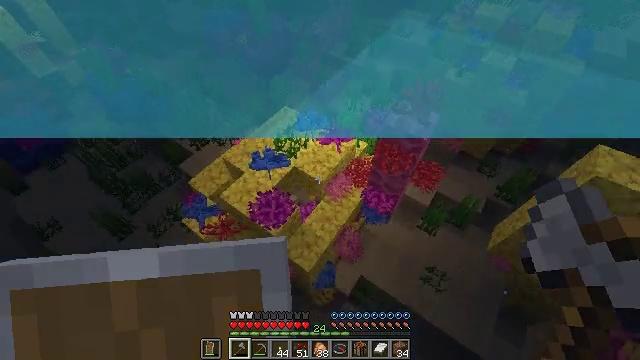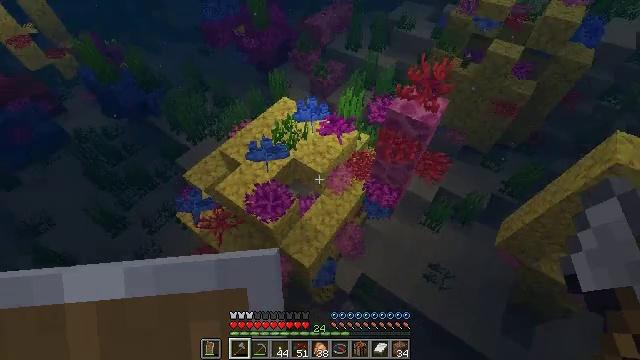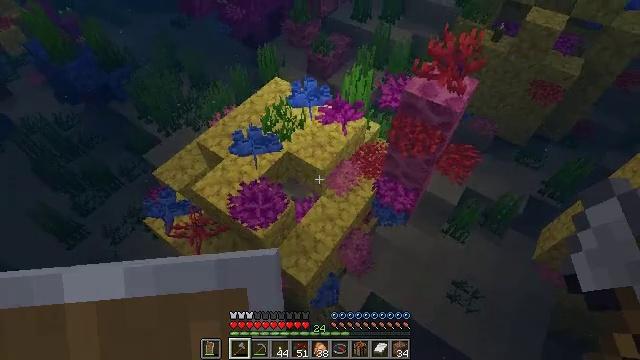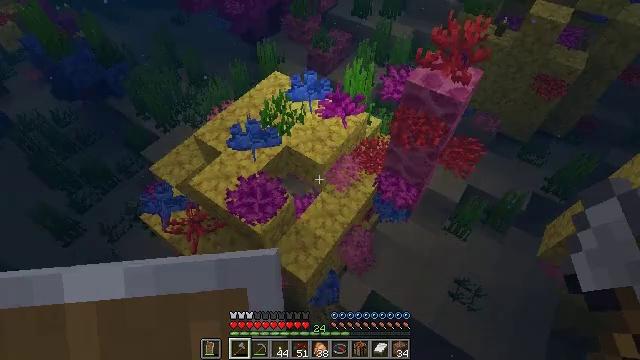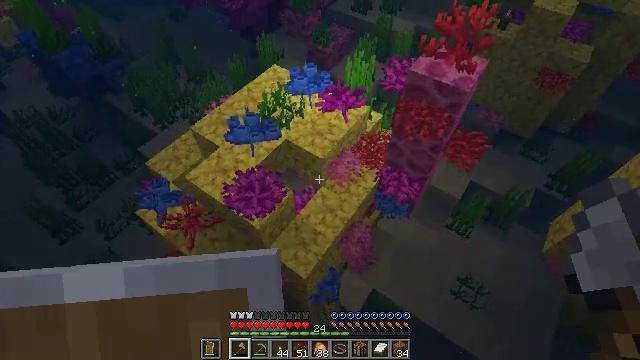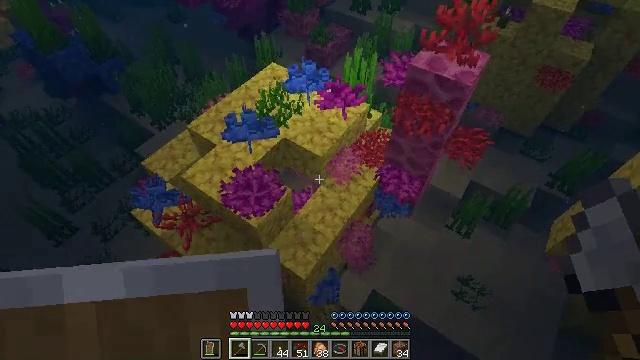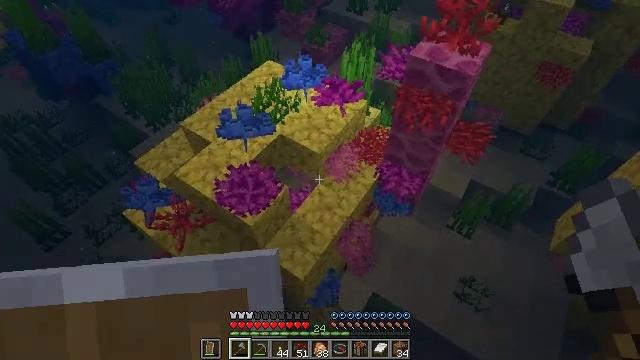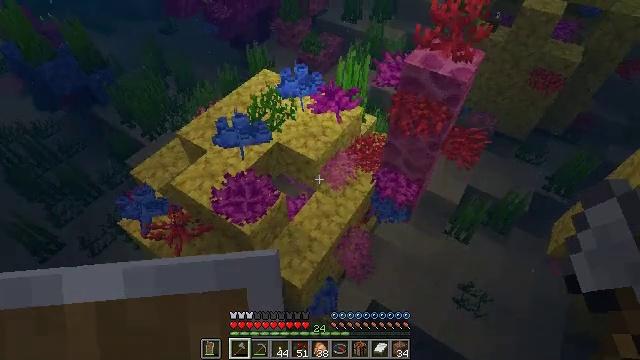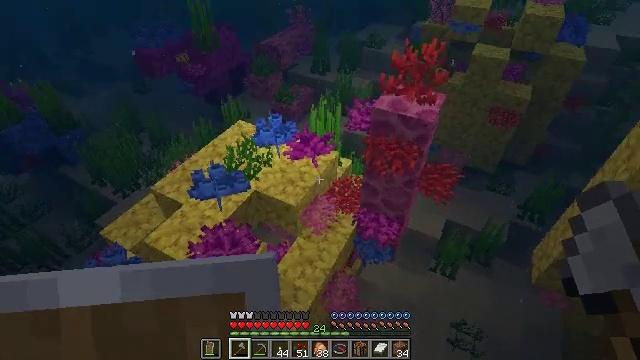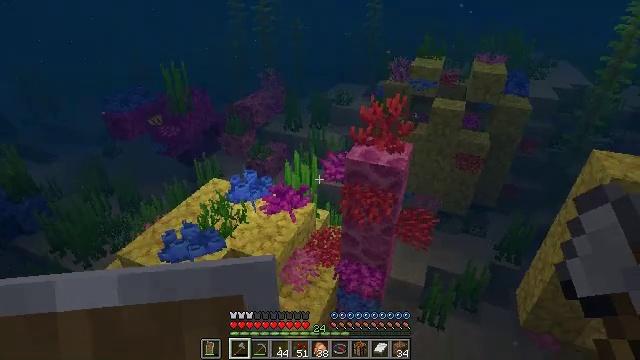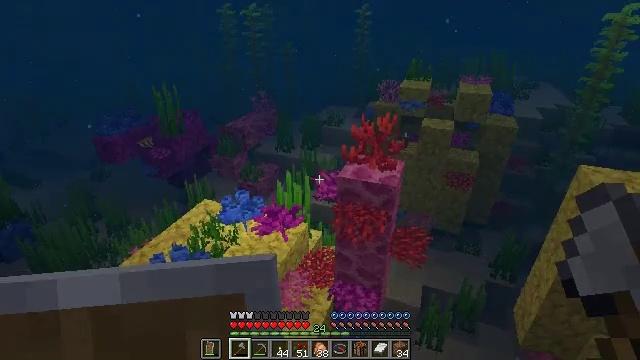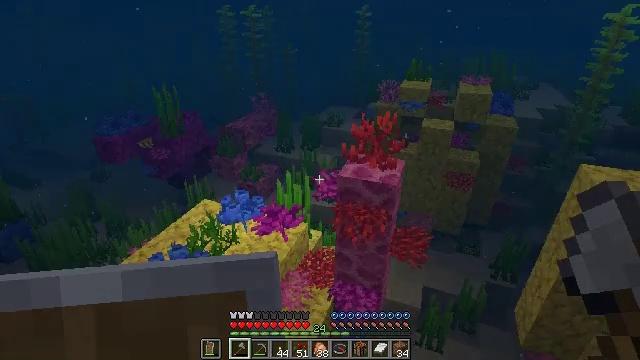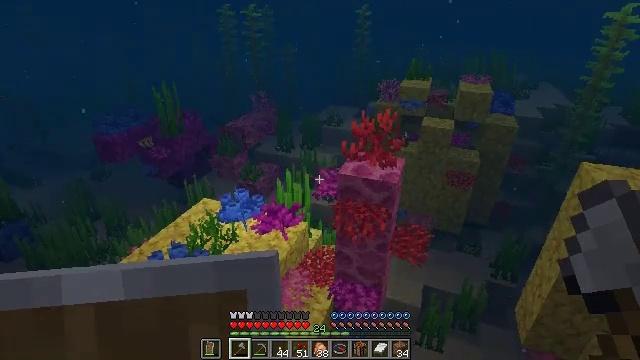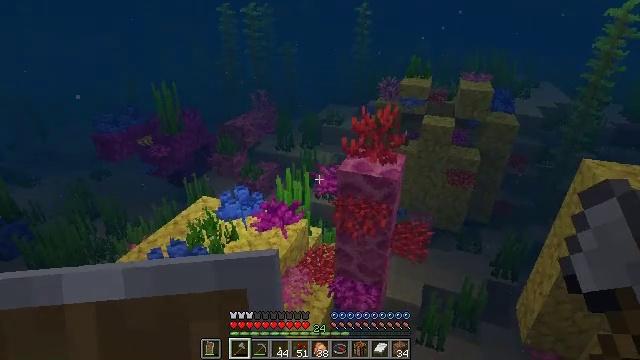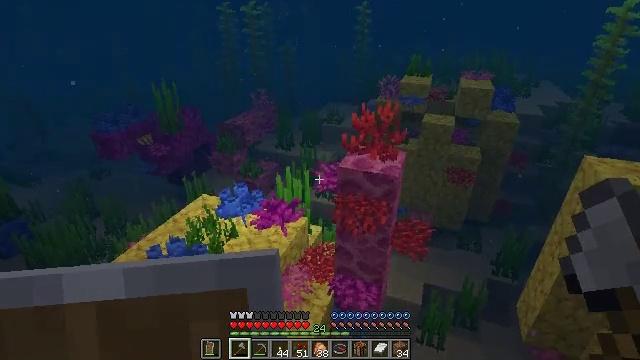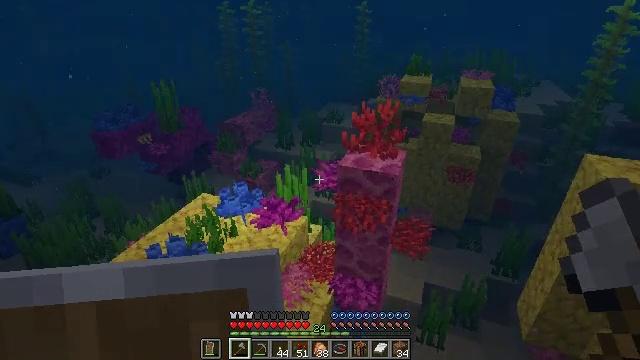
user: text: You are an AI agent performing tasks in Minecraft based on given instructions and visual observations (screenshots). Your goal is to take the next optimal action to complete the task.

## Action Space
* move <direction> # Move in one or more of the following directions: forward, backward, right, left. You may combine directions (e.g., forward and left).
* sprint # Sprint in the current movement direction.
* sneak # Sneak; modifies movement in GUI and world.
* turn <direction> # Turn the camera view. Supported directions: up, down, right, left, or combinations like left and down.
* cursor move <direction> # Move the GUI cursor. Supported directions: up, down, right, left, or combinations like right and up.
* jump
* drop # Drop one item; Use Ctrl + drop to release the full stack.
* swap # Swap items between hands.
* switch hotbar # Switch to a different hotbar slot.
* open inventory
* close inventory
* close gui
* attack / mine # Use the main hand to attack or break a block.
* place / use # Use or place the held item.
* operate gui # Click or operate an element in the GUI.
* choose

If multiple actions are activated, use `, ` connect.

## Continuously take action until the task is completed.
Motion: motion action
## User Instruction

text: Break the sea pickle cluster.
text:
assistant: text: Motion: sneak
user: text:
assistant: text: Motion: sneak
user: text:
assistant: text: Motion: sneak
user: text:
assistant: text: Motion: sneak
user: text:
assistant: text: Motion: sneak
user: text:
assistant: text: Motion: no_op
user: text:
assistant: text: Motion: turn up
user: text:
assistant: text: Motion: turn right and up
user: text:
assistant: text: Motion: turn right and up
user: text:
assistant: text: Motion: turn right and up
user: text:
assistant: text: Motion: no_op
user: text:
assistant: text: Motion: no_op
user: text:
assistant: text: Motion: no_op
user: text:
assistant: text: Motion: no_op
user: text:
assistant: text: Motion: no_op
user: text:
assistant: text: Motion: move forward
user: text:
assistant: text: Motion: move forward, turn left and down
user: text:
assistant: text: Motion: move forward, turn left and down
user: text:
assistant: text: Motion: move forward, turn left and down
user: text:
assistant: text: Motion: move forward, turn left and down
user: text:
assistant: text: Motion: move forward
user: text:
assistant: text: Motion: move forward
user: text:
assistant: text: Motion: move forward
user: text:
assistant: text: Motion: move forward
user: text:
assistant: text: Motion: move forward
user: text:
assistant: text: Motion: move forward
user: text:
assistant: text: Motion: move forward
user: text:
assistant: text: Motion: move forward
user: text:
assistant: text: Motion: move forward, turn left and down
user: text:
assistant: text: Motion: move forward, turn left and down